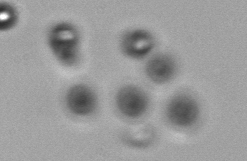
Label: Phaeocystis